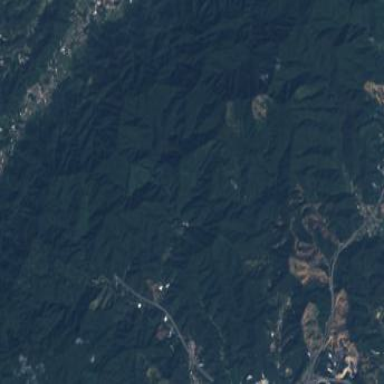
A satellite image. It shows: Forest area.